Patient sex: M
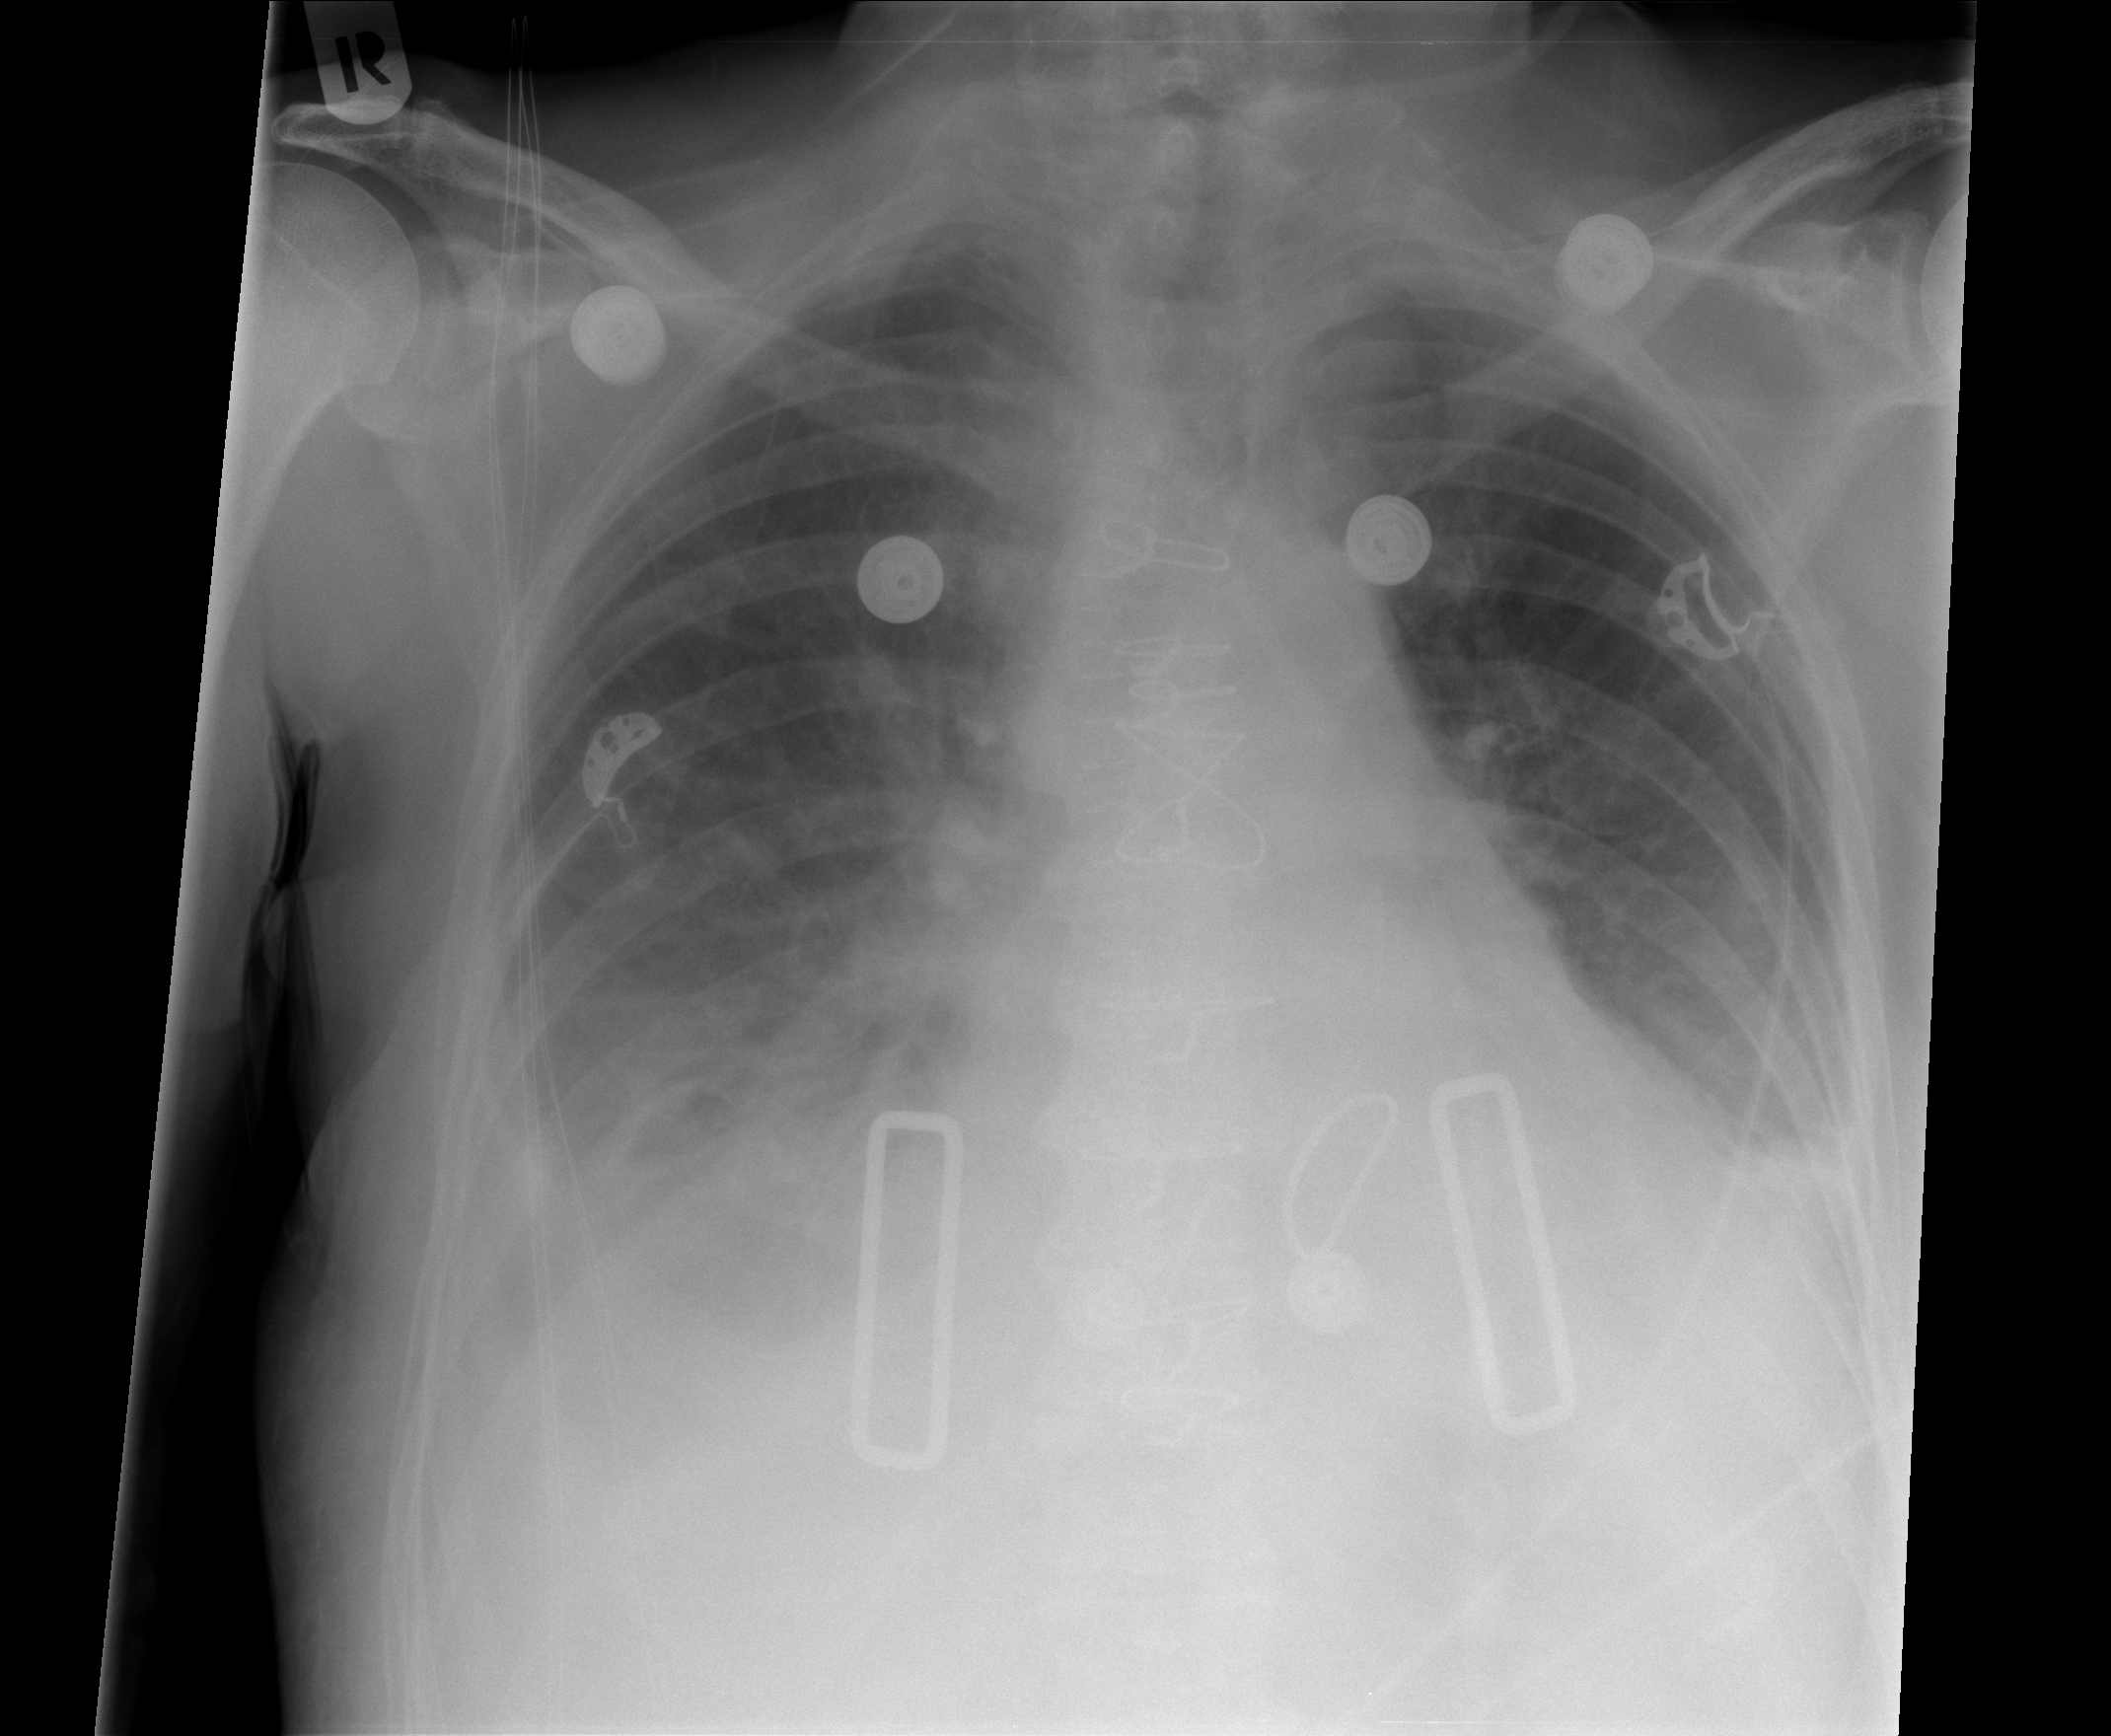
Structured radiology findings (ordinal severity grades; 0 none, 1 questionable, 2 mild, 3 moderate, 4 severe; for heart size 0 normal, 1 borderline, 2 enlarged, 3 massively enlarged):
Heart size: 0
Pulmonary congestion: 0
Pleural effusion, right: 2
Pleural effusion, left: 2
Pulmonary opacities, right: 1
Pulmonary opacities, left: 0
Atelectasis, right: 2
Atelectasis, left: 2